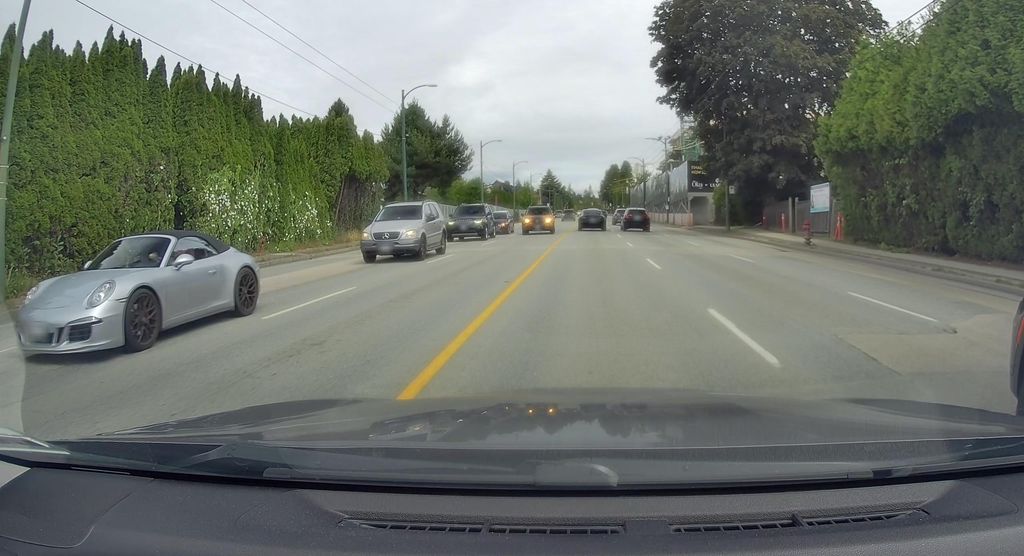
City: vancouver